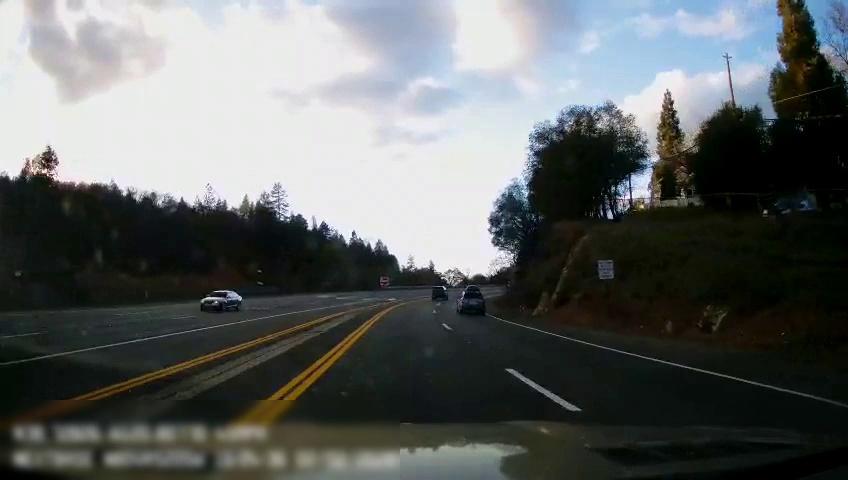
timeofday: Day
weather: Sunny
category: Drivable Space
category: Vehicles | SUV
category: Vehicles | SUV
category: Vehicles | Car
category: Lanes | Current Lane
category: Lanes | Alternate Lane
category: Lanes | Current Lane
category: Lanes | Opposite Lane
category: Lanes | Opposite Lane
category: Lanes | Opposite Lane
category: Lanes | Opposite Lane
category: Lanes | Opposite Lane
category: Lanes | Opposite Lane
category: Traffic | Signs
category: Traffic | Signs